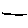
Label: line